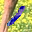
Label: 1